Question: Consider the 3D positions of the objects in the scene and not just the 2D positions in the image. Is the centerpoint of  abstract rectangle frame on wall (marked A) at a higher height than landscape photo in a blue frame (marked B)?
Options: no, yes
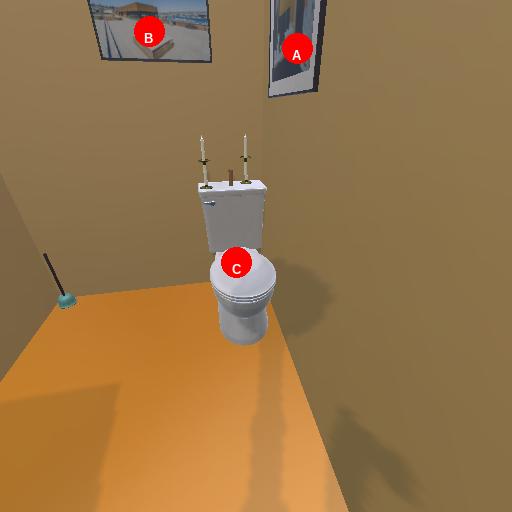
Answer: no